Question: I am trying to plot multiple lines in Python using 'matplotlib' using 'plt.waitforbuttonpress(-1)' so that I can analyse each new line separately. But when doing this I would like the newest line to have a color and the rest to be black. I know how to give a new line a color, but I can't seem to find a way to reset all previous lines to black. Is this possible? So for example:

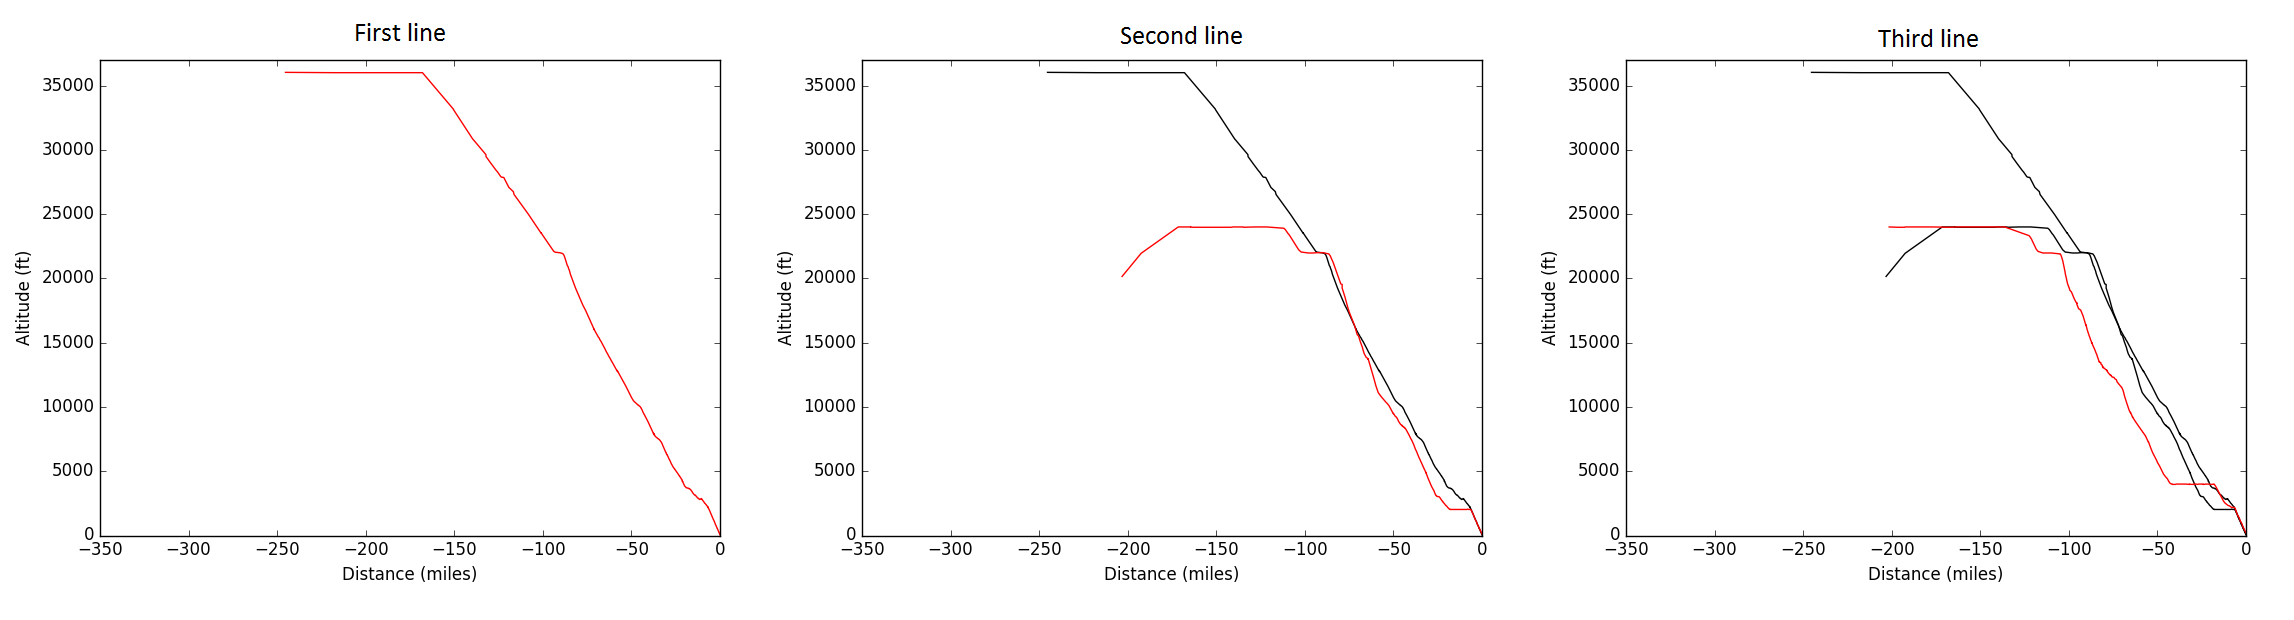
Answer: You could loop over the old lines and set the line color, before plotting the new one with a certain color. Unfortunately 'plt.waitforbuttonpress()' doesn't seem to work on my computer, but something like this:
'''
import numpy as np
import matplotlib.pylab as pl
pl.figure()
ax=pl.subplot(111)
for i in range(10):
# 1. set all lines to a black color
for l in ax.get_lines():
l.set_color('k')
# 2. plot the latest one in a red color
pl.plot(np.arange(10), np.random.random(10), color='r')
'''
<URL>